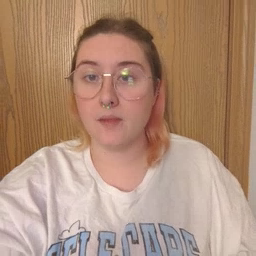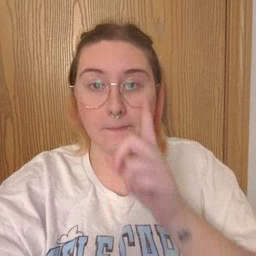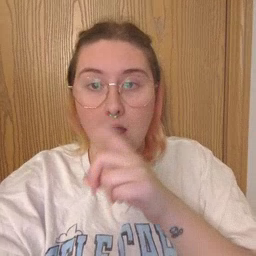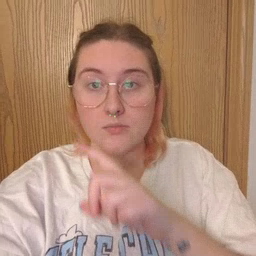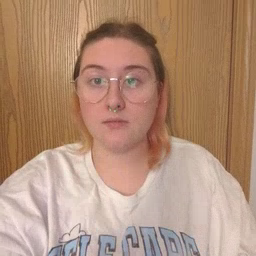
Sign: mouse